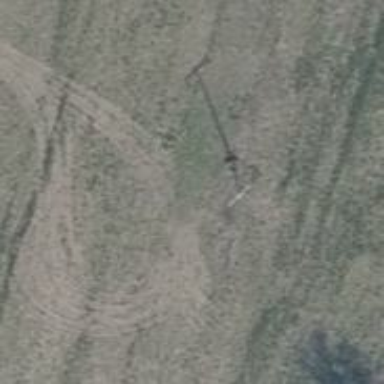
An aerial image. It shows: Power pole.